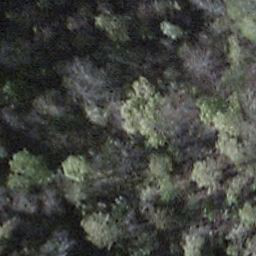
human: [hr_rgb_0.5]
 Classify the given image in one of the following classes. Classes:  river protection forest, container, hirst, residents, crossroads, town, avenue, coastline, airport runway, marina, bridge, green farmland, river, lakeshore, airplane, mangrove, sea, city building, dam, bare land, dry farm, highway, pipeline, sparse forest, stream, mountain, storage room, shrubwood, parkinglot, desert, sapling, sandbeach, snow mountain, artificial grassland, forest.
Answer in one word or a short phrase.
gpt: shrubwood